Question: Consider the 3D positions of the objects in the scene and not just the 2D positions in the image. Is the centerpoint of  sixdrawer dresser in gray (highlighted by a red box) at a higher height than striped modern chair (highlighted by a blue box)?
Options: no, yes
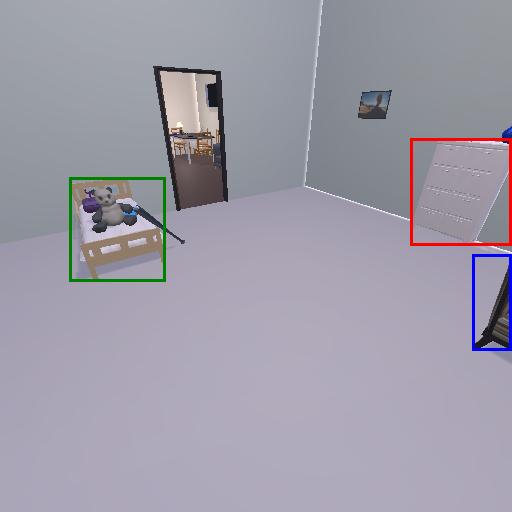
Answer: no